Interaction volume radius: 10 \u00c5
Interaction volume height: 30 \u00c5
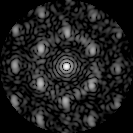
Disorder parameter: 0.4938